Question: I have a tree panel which is being dynamically generated based on server data. Below is the code to generate tree panel and add it to a form.
'''
Ext.Ajax.request({
url: '../Get_Menu.php',
method: 'POST',
success: function (result, request) {
var json = result.responseText;
var temp = Ext.decode(json);
var obj = {};
var item = {};
var menu = {};
var children = [];
var module = [{
"text": "Administrator",
"leaf": true,
"checked": false,
"id": "GROUP_ADMIN",
"formBind": true,
"name": "GROUP_ADMIN"
}];
for (var i = 0; i < Object.keys(temp.MENUS).length; i++) {
for (var key in temp.MENUS[i]) {
for (var n = 0; n < Object.keys(temp.MENUS[i][key]).length; n++) {
item = {
"text": temp.MENUS[i][key][n],
"checked": false,
"id": key + "_" + temp.MENUS[i][key][n],
"name": key + "_" + temp.MENUS[i][key][n],
"formBind": true,
"leaf": true
};
children.push(item);
}
menu = {
"text": key,
"leaf": false,
"id": key,
"children": children
};
module.push(menu);
children = [];
}
}
obj = {
"text": "Service Quality",
"expanded": true,
"formBind": true,
"children": module
};
Ext.getCmp('permissionsTreePanel').setRootNode(obj);
},
failure: function (result, request) {
Ext.Msg.alert('Error', 'An Error occured...');
}
});
'''
I have to check the nodes of tree panel based on server data i am receiving like this:
'''
{"PERMISSIONS":{"GROUP_ADMIN":"false","OPERATIONS_MSU":"true","OPERATIONS_SCHEDULE":"false","OPERATIONS_MARKET_DASHBOARD":"false","OPERATIONS_FE_REFERENCE":"true","PRODUCTION_QUICKQC_VOICE":"false","PRODUCTION_QUICKQC_DATA":"false","PRODUCTION_MARKETQC_VOICE":"false","PRODUCTION_MARKETQC_DATA":"false","PRODUCTION_SURGERY":"false","PRODUCTION_FILE_INVENTORY":"false","PRODUCTION_MARKET_TRACKER":"false","PRODUCTION_DRIVE_ROUTE_TRACKER":"false","PRODUCTION_TICKETS":"false","PRODUCTION_ASSETS":"false","MANAGEMENT_DAILY_STATUS":"false","MANAGEMENT_DAILY_PROCESSING":"false","MANAGEMENT_WEEKLY_WORKFLOW":"false","MANAGEMENT_CUSTOMER_QUESTIONS":"false","MANAGEMENT_KPI_PERFORMANCE_METRICS":"false","MANAGEMENT_COLLECTION_METRICS":"false","MANAGEMENT_OPERATIONS_DASHBOARD":"false","MANAGEMENT_PRODUCTION_DASHBOARD":"false","MANAGEMENT_SUPPORT_DASHBOARD":"false","MANAGEMENT_REVENUE_TRACKER":"false","MANAGEMENT_DEPLOYMENT_TRACKER":"false","SUPPORT_TICKETS":"false","SUPPORT_ASSET_MANAGEMENT":"false","SUPPORT_GENERATE_SHIPMENT":"false","TRAINING_RESOURCES":"false","TRAINING_SCHEDULE":"false"}}
'''
The Tree panel:

Please help me in getting tree panel nodes checked through server data.
Help will be appreciated!
Thanks Much :)
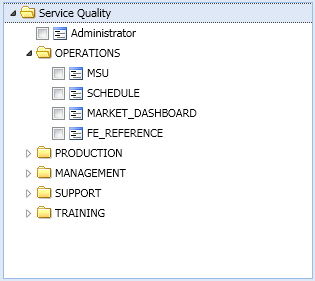
Answer: Can't you set the permissions serverside?
Anyway, you can use the successcallback from the "permissions" request.
You can loop through the permissions and then get the treenodes by Id:
'''
var treepanel = Ext.getCmp('permissionsTreePanel');
var treestore = treepanel.getStore();
var node = treestore.getNodeById('GROUP_ADMIN'); //current permission key
node.set('checked', true); // current permission value
'''